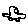
Label: car